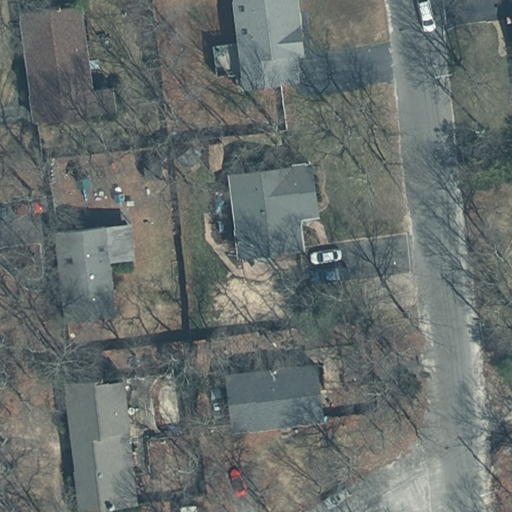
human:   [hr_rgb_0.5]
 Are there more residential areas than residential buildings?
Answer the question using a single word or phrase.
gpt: no

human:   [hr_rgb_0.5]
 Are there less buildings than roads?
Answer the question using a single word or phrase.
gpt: no

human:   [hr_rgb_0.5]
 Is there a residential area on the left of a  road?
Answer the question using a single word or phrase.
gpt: yes

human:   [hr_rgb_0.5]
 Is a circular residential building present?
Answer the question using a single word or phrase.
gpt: no

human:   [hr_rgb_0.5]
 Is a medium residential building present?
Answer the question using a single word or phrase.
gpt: yes

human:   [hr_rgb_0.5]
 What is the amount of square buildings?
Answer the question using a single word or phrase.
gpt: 0

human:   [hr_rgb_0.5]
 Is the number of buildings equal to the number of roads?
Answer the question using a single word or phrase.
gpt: no

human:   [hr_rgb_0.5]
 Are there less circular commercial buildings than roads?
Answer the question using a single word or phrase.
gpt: yes

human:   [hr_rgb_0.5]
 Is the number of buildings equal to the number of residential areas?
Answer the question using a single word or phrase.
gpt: no

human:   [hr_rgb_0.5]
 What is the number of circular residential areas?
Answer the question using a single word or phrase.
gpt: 0

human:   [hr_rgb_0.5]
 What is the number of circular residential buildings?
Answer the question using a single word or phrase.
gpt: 0

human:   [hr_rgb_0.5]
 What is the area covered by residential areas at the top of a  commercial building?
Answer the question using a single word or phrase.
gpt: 0m2

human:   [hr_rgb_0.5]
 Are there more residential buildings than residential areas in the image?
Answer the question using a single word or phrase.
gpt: yes

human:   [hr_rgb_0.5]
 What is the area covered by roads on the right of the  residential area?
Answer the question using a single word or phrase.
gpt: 0m2

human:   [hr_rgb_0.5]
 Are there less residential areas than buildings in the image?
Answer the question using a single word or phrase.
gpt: yes

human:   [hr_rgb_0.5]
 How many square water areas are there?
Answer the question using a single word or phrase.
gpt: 0

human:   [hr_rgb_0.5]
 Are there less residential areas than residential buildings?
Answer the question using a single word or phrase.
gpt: yes

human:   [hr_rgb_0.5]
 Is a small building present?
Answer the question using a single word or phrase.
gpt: yes

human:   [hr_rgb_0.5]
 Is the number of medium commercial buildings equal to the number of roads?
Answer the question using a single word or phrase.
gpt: no

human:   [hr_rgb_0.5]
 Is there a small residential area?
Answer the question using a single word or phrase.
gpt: no

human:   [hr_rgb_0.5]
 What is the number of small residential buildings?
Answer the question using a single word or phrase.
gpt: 1

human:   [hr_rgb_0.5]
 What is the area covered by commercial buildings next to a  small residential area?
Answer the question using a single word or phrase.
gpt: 0m2

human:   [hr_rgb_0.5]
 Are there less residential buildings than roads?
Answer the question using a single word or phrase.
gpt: no

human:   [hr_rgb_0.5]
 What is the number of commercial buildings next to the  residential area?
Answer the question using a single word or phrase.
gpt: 0

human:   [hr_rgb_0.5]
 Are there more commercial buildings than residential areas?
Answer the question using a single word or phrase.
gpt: no

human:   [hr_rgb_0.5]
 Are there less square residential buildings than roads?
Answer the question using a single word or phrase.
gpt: yes

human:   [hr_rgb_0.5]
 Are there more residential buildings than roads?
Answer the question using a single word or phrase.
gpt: yes

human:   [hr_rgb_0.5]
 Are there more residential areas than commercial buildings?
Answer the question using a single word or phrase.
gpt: yes

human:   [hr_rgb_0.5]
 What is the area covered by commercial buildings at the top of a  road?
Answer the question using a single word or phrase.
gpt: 0m2

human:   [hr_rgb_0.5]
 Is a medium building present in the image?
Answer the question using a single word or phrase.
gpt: yes

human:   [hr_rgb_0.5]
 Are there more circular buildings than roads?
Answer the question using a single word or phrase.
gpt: no

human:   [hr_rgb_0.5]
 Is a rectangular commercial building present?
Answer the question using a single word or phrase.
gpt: no

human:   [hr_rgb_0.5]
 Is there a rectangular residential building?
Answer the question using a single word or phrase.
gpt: yes

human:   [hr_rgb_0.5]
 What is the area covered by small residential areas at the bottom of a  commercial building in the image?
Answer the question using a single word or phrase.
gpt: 0m2

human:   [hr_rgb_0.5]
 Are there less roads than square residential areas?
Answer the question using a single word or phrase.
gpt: no

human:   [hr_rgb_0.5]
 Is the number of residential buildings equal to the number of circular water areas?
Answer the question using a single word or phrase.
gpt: no